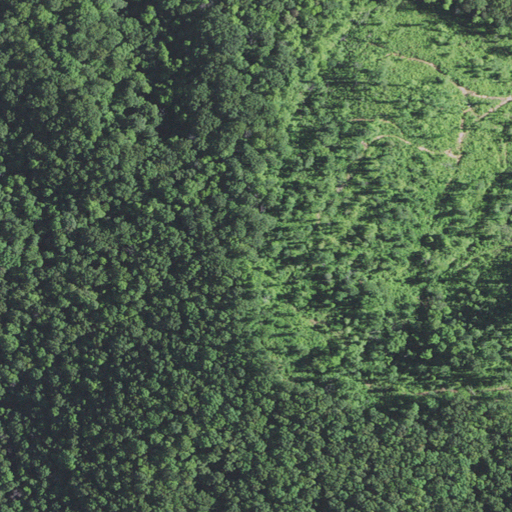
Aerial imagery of mountain in Kentucky named Big Rock containing deciduous forest and mixed forest